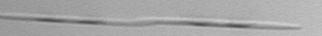
Label: Pseudo-nitzschia